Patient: sex M, age 52
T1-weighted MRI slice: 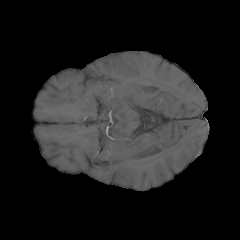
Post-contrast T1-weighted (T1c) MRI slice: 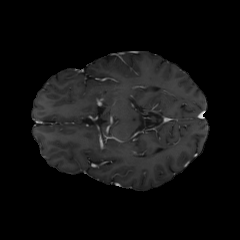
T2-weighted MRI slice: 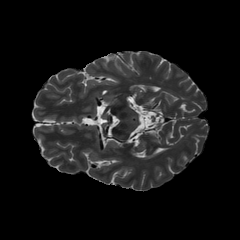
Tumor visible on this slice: no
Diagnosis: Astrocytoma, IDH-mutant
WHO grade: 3